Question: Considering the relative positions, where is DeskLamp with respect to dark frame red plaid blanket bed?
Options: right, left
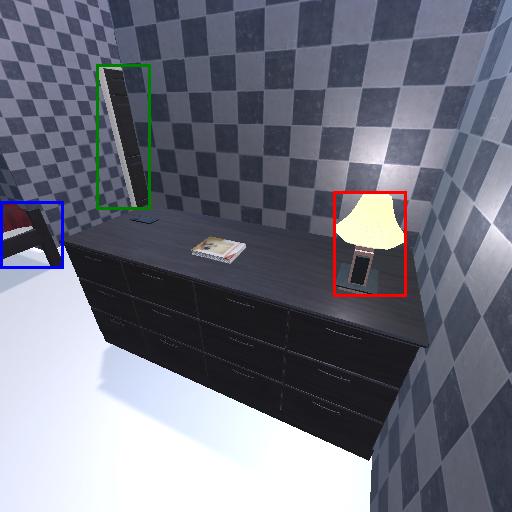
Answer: right